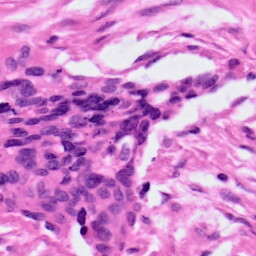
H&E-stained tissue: Ovarian